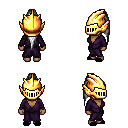
a pixel art fantasy rpg character, female body template, human, dark skin, purple robe, metal pants, white extra-long topknot hairstyle, gold helm, black slippers, four views (front, back, left, right), 2x2 character sprite sheet, small pixel art, hard edges, no anti-aliasing